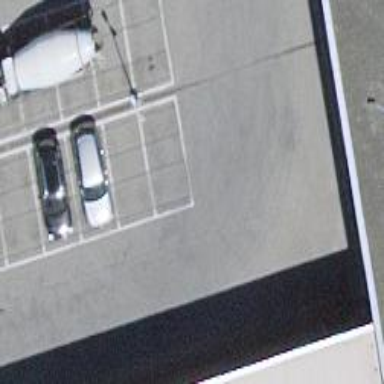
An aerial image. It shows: Asphalt parking aisle designated as service road.